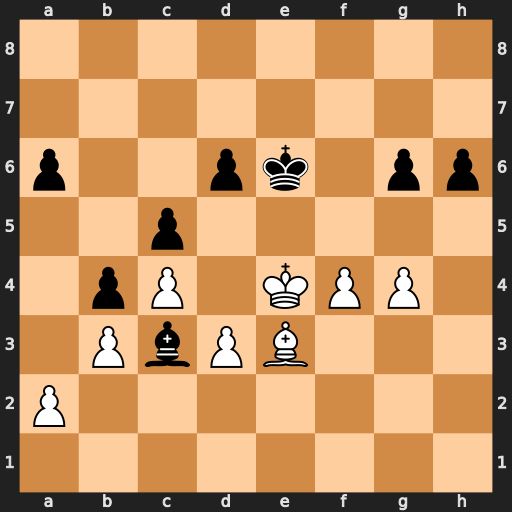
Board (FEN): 8/8/p2pk1pp/2p5/1pP1KPP1/1PbPB3/P7/8
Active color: w
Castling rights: -
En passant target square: -
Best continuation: f5+ gxf5+ gxf5+